Interaction volume radius: 5 \u00c5
Interaction volume height: 35 \u00c5
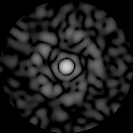
Disorder parameter: 0.8565